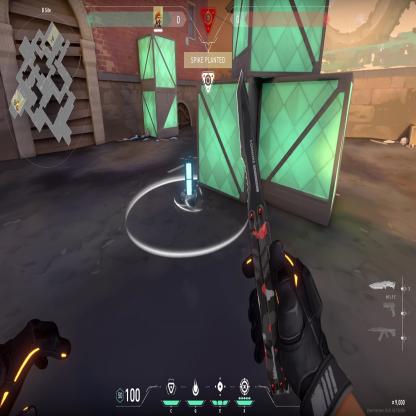
Label: planted spike